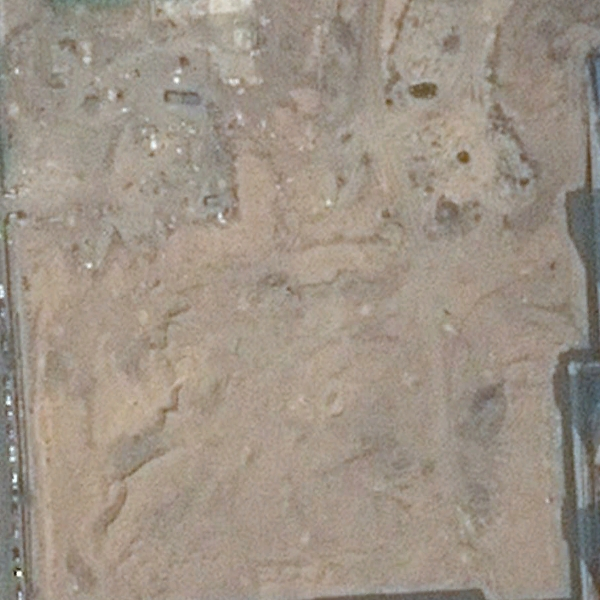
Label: BareLand